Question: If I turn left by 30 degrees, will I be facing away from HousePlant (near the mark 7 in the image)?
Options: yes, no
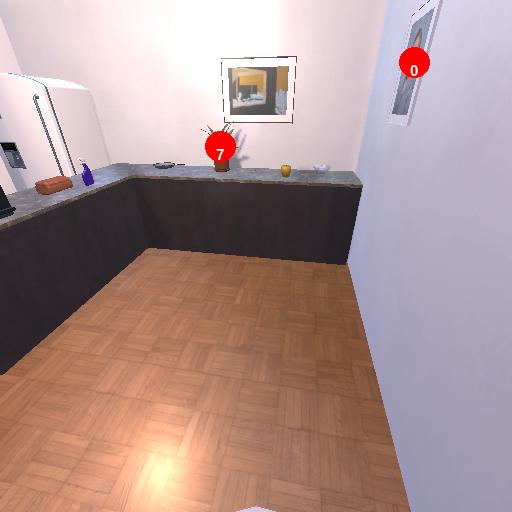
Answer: yes